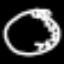
Label: clock